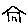
Label: house